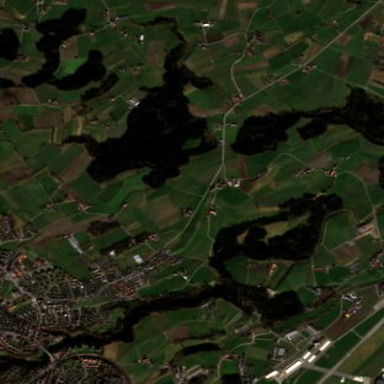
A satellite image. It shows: Picturesque farmland scene.